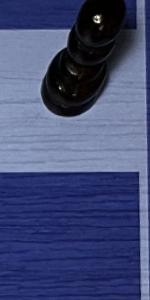
Label: Empty